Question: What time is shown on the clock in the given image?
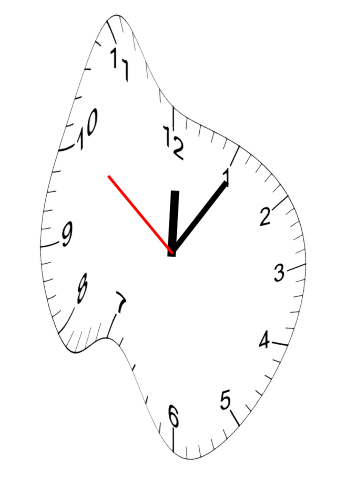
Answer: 12:05:51